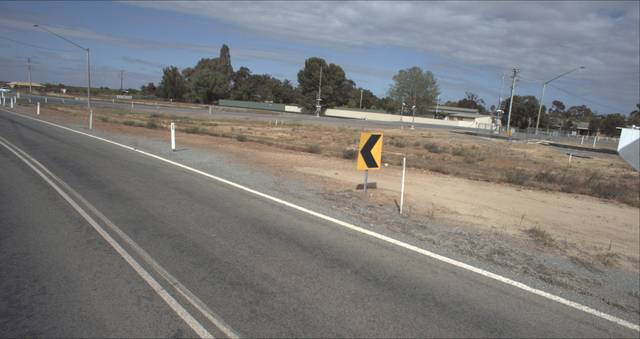
Region: Australia
Coordinates: -34.569, 146.395